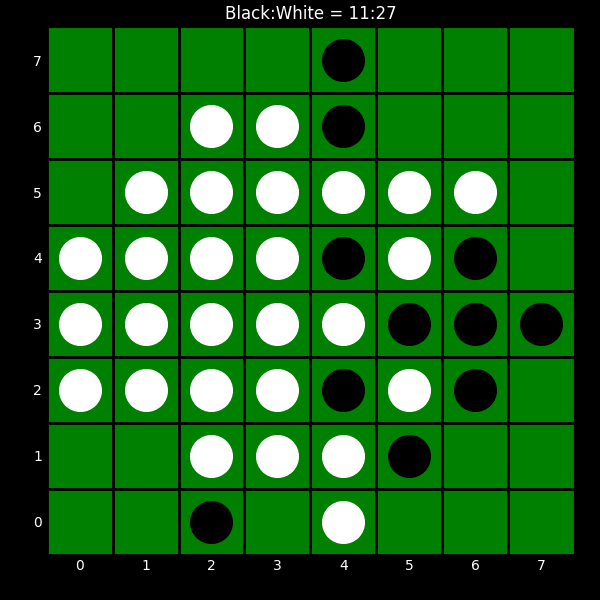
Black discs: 11
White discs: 27